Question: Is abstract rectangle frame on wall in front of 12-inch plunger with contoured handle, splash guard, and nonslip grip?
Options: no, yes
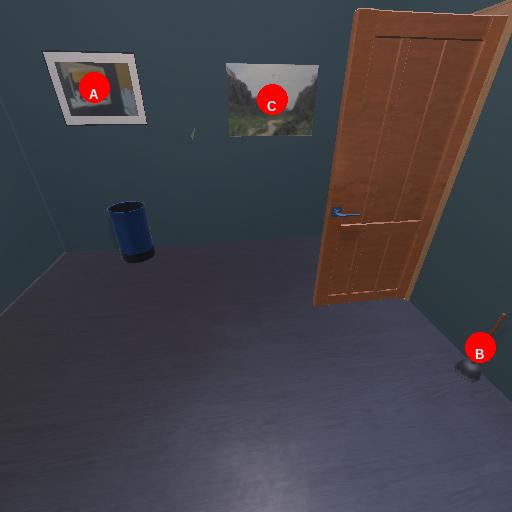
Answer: no